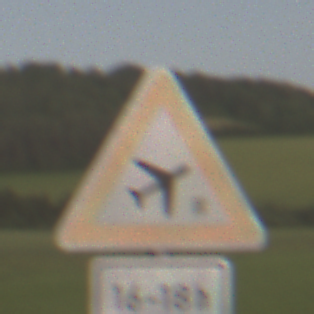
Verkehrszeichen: FlugbetriebLinks
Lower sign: ZeitangabenOhneBeschraenkungAufWochentage1
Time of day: SunriseSunset
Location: Outdoor (Nature)
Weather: Clear
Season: NotSpecified
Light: Natural